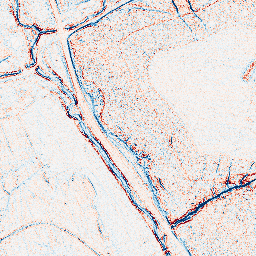
Category: edge_preserving
Decomposition family: anisotropic_diffusion
Decomposition parameters: iterations: 5
kappa: 50
gamma: 0.05
Upsampling method: regularized
Upsampling parameters: scale: 4
lambda_reg: 0.01
Upsampling scale: 4